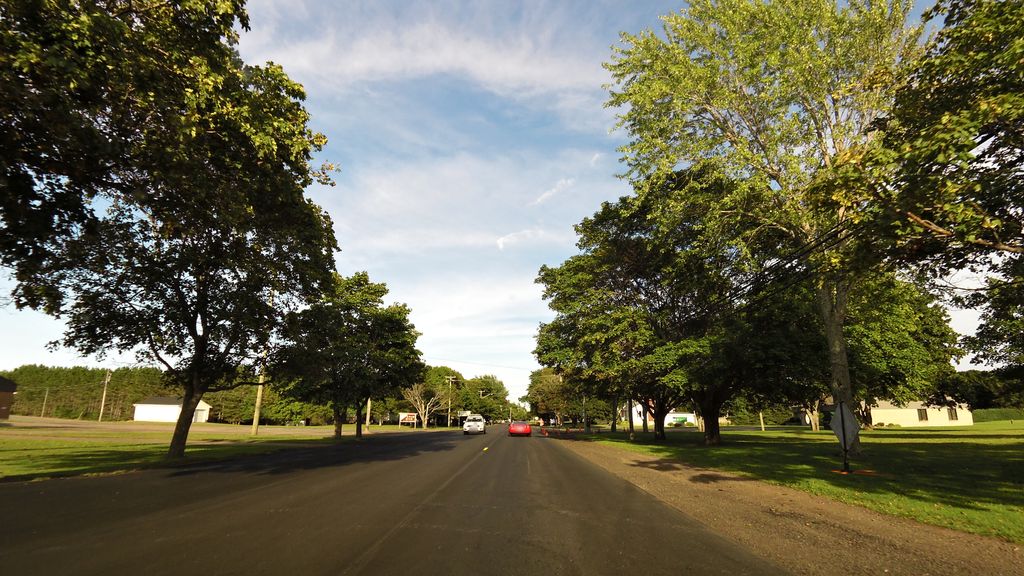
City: charlottetown